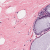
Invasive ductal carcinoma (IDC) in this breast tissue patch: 0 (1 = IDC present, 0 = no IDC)